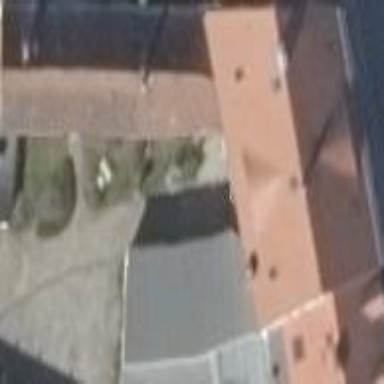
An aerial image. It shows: Gabled roof adorns the apartments building.